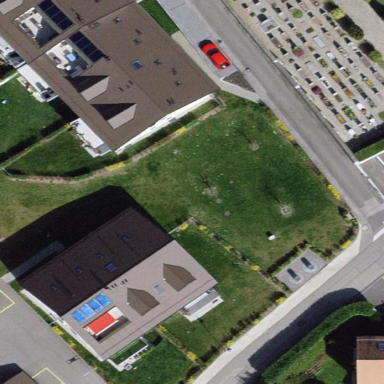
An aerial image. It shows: View of apartment building.